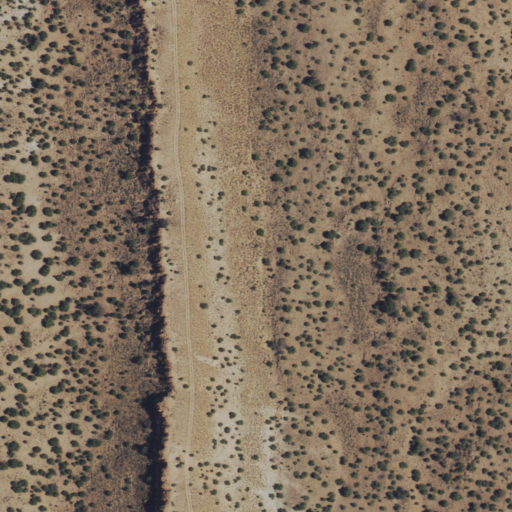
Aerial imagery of ridge(s) in Nevada named Red Ledges containing shrub and evergreen forest